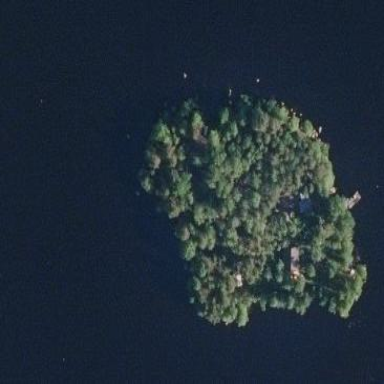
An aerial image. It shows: Image showing island.